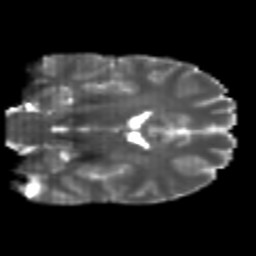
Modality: T2w
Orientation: coronal
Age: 21
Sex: male
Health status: healthy
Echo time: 0.074 s